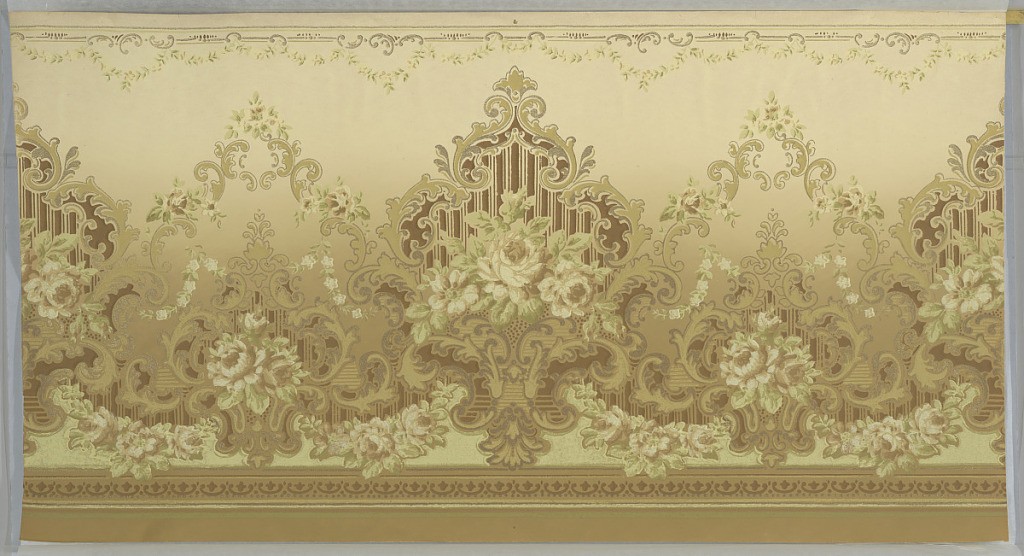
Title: Frieze
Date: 1905–1915
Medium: Machine-printed paper
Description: On cream-beige ground, scrolls and arabesques in gold with brown and pinkish-green and white roses.